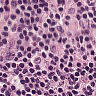
Metastatic tissue present: no